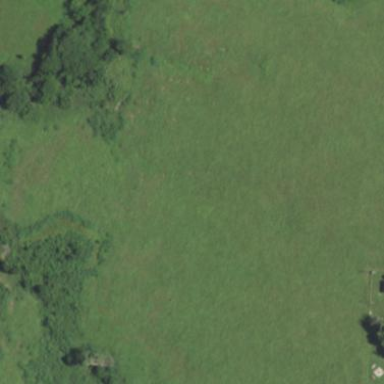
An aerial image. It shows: Picturesque grassland.